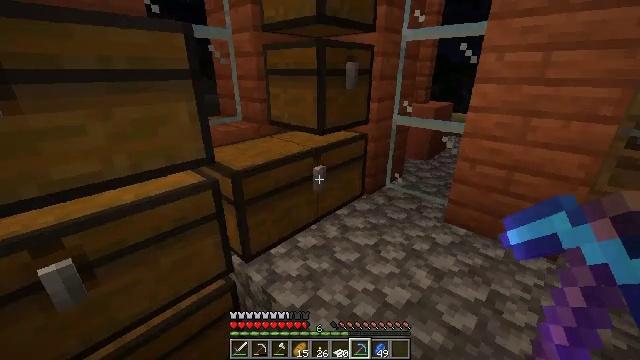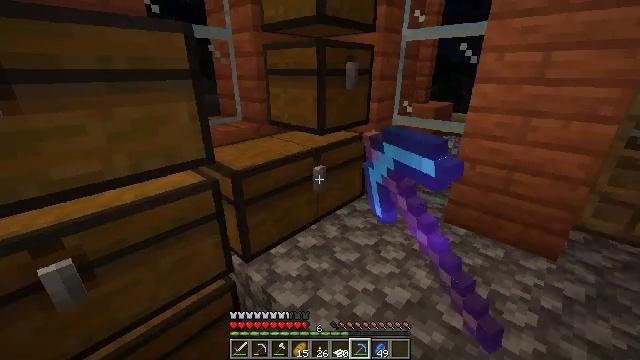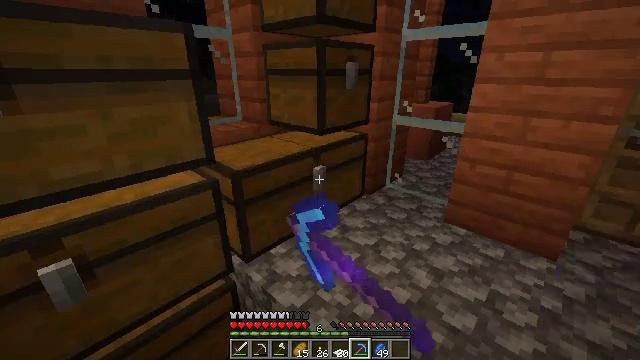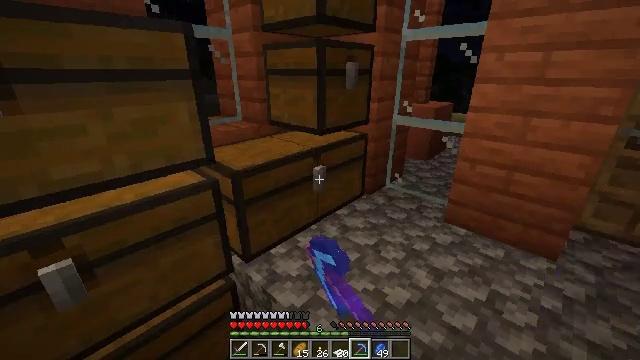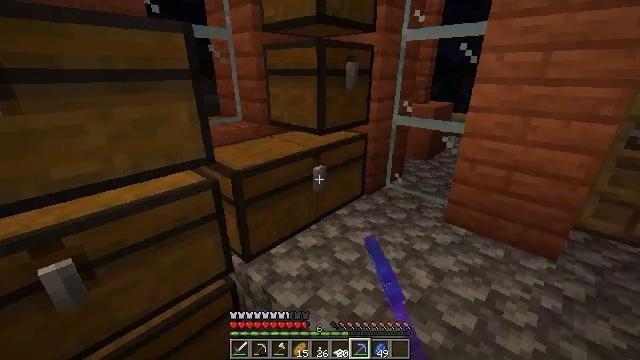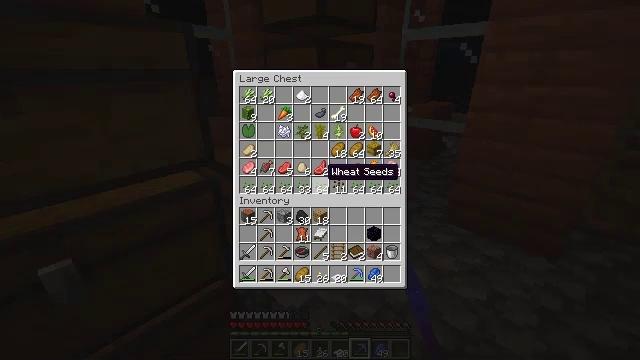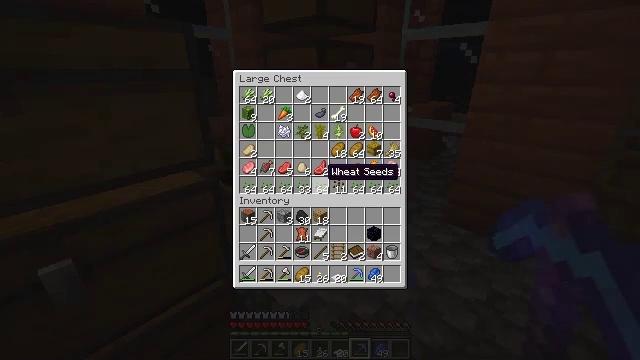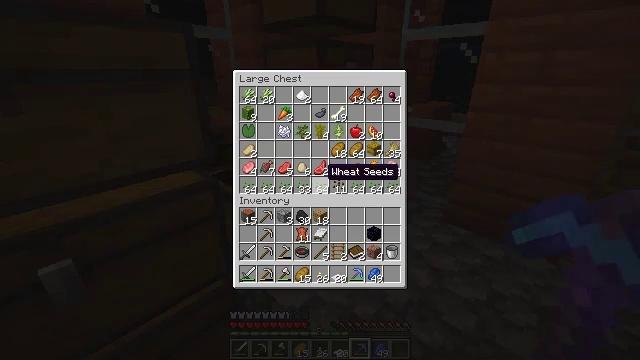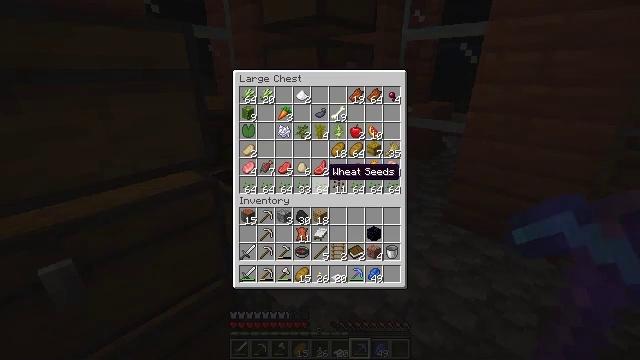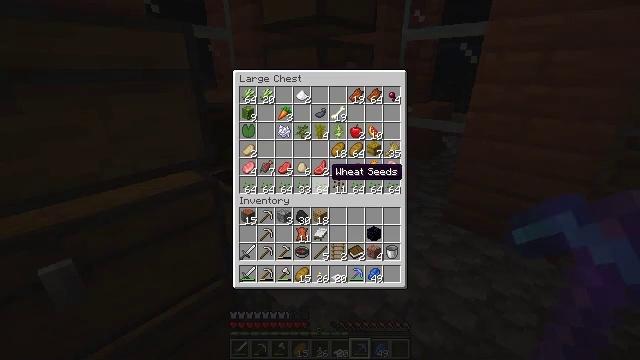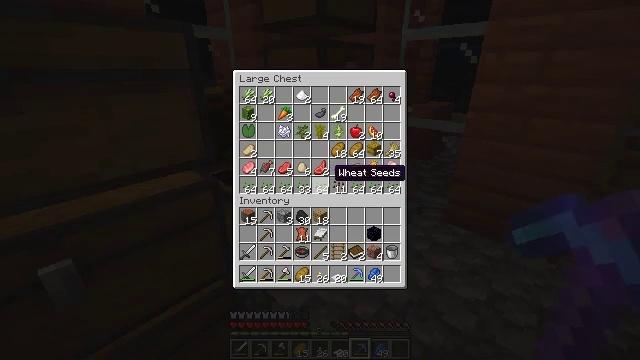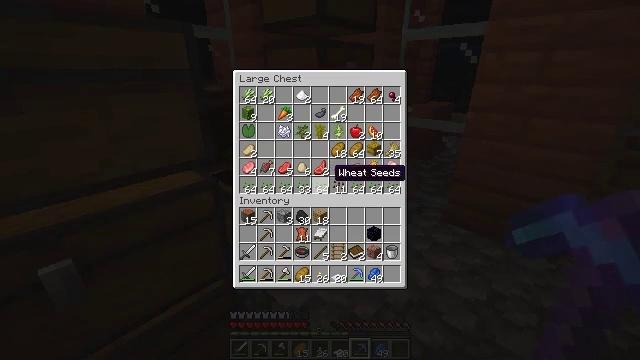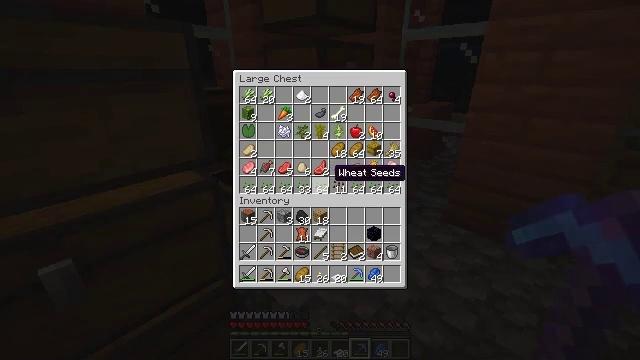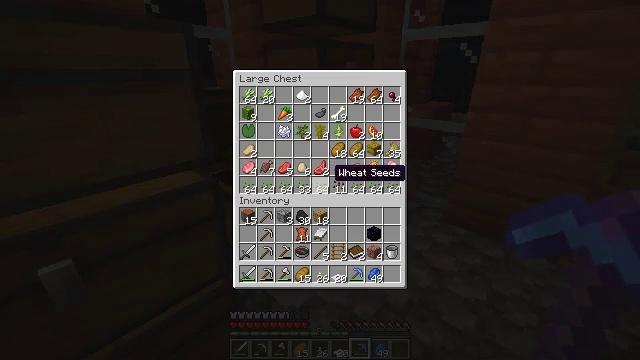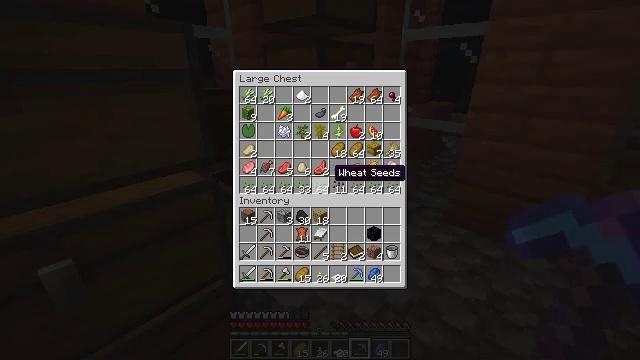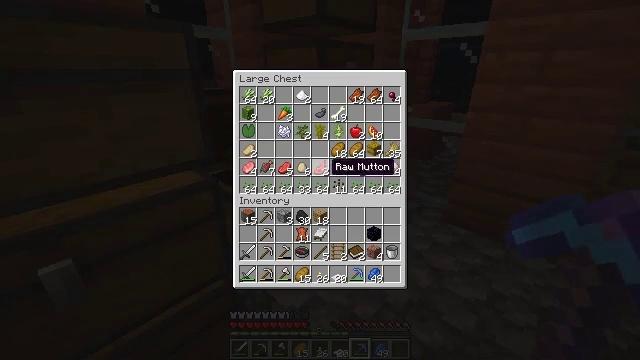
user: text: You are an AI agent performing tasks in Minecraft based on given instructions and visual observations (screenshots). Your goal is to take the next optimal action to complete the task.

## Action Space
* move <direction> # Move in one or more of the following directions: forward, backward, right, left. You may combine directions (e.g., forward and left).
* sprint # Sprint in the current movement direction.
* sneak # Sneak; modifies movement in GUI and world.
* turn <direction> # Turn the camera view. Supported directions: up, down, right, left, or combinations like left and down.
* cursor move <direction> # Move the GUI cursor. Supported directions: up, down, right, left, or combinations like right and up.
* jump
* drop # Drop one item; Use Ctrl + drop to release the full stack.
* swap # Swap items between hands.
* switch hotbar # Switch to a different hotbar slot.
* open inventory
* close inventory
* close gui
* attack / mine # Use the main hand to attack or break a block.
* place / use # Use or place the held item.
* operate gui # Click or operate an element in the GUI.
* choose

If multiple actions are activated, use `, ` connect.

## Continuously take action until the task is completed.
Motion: motion action
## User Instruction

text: Collect paper and leather to make a book.
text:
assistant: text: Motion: use / place
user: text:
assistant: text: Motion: use / place
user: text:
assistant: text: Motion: use / place
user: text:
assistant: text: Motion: no_op
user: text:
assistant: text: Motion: no_op
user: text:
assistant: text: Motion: no_op
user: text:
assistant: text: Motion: no_op
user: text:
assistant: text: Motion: no_op
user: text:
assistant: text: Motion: no_op
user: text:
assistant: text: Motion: no_op
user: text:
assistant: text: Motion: no_op
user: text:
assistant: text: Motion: no_op
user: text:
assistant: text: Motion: no_op
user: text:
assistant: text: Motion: no_op
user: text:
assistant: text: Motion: no_op
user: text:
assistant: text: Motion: turn up
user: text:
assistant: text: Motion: no_op
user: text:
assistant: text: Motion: no_op
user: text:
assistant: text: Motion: no_op
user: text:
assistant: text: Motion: no_op
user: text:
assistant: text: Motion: no_op
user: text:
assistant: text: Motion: no_op
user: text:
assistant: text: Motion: no_op
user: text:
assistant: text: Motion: no_op
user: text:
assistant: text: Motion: no_op
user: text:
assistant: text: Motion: no_op
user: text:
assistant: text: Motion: no_op
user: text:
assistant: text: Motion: no_op
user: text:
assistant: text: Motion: turn up
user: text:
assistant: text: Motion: turn up